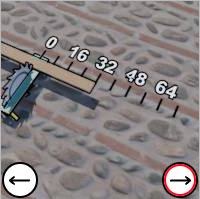
Task: length
Answer: 32
First scale value: 16.0